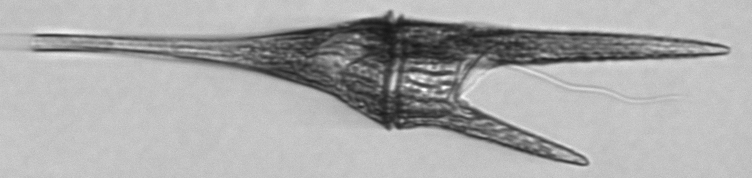
Label: Tripos_furca